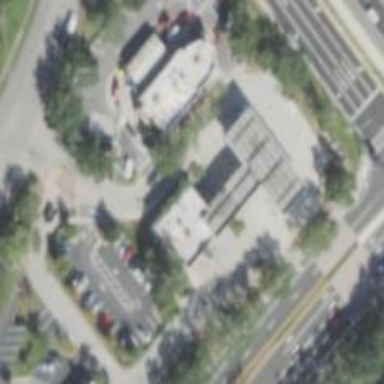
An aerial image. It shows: Convenience shop.